Brain MRI, t1w sequence, axial 2D slice.
Patient: age 45, sex F, weight 75 kg, height 1.65 m
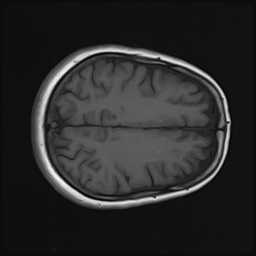